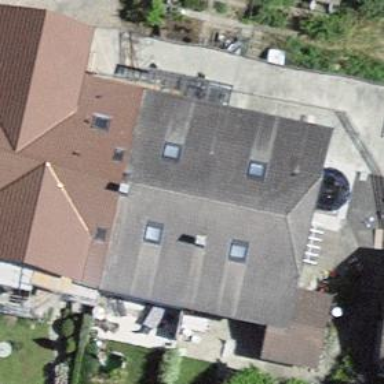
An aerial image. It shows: Simple and straightforward house.